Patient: sex F, age 36
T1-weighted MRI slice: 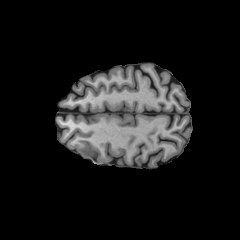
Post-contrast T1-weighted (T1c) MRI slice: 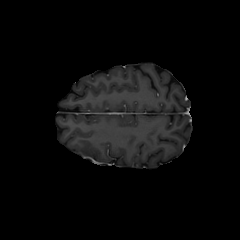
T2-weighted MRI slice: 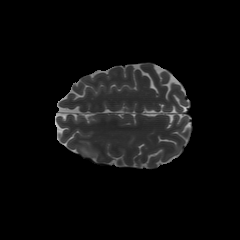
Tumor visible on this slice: yes
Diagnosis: Astrocytoma, IDH-mutant
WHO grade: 2